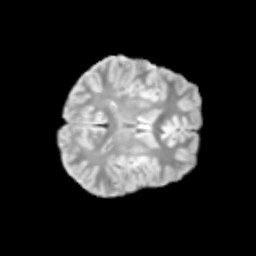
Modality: T2w
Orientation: axial
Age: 11
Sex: male
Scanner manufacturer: siemens
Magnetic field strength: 3 T
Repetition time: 3.8 s
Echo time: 0.07 s